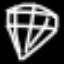
Label: diamond